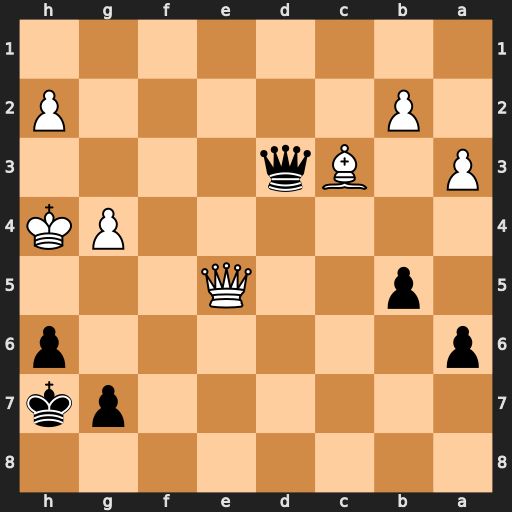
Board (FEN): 8/6pk/p6p/1p2Q3/6PK/P1Bq4/1P5P/8
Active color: b
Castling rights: -
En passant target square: -
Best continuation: g5+ Qxg5 hxg5+